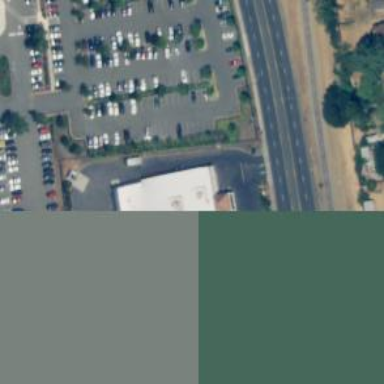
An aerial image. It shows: Building.